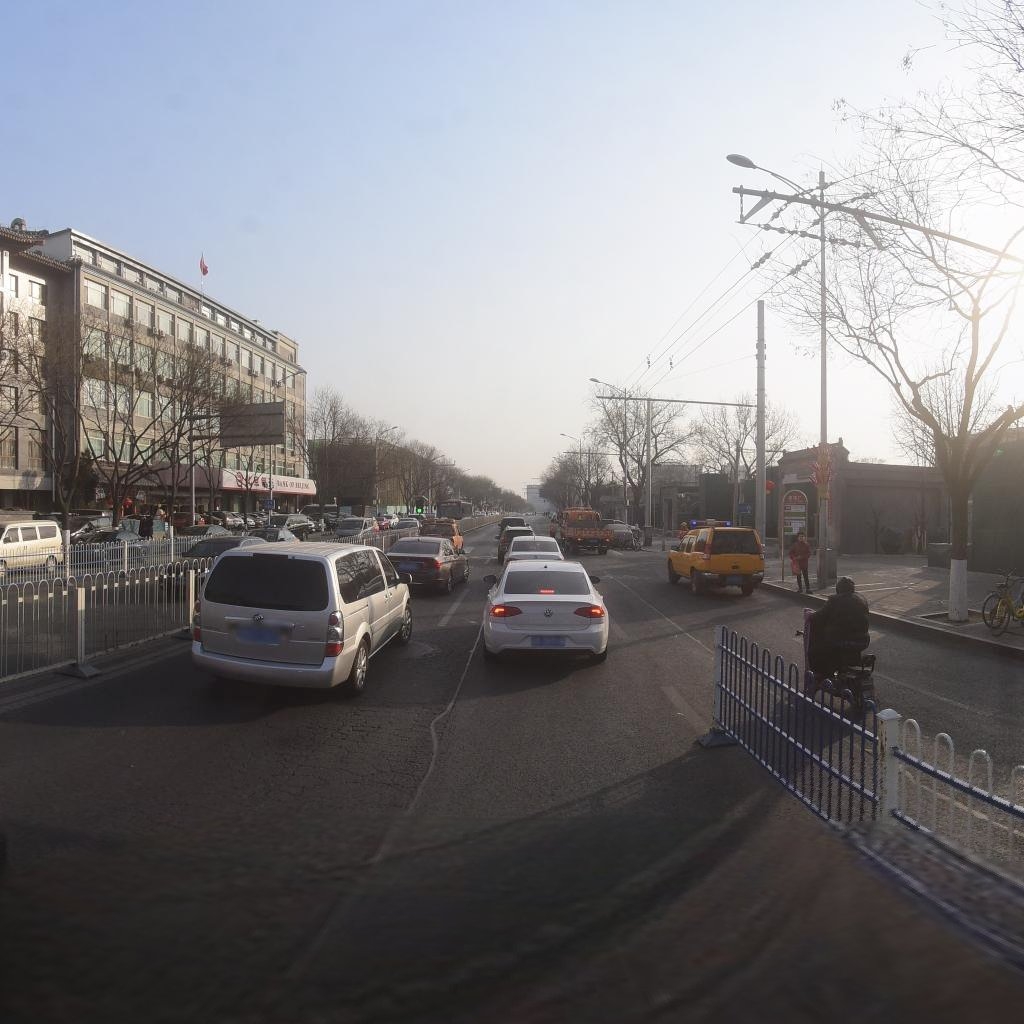
Region: Xicheng
Road damage annotations: alligator crack, longitudinal patch, longitudinal patch